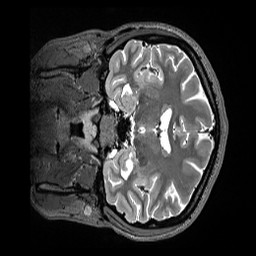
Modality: T2w
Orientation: coronal
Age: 35
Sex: female
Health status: ill
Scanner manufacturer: siemens
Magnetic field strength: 3 T
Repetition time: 3.2 s
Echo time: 0.564 s